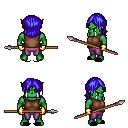
a pixel art fantasy rpg character, male body template, orc, green skin, brown sleeveless shirt, magenta pants, blue long bangs hairstyle, gold gloves, black slippers, spear, four views (front, back, left, right), 2x2 character sprite sheet, small pixel art, hard edges, no anti-aliasing